Question: I downloaded a transparent image and now would like to change the size on it:

when I try this it says that it will lose all transparency info. How can I resize this and where can I find a transparent image that serves as a document info icon. The desired size is 30px.
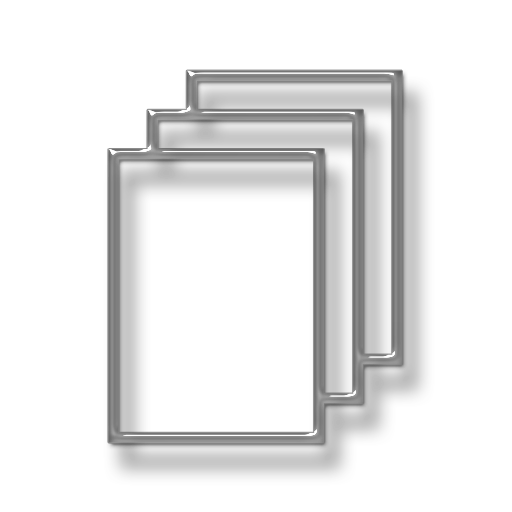
Answer: Transparent icons have no issue with html/css, and should be treated the same as any other image. Below are just two options for you to resize the image in css:
You can place it in a 'img' tag and resize with css:
'''
html {
background: lightblue;
}
img {
height: 30px;
}
'''
'''
<img src="http://cdn.mysitemyway.com/etc-mysitemyway/icons/legacy-previews/icons/3d-transparent-glass-icons-business/076001-3d-transparent-glass-icon-business-document1.png" />
'''
---
Alternatively, you could use the 'background' property:
'''
html {
background: tomato
}
div {
height: 30px;
width: 30px;
background: url(http://cdn.mysitemyway.com/etc-mysitemyway/icons/legacy-previews/icons/3d-transparent-glass-icons-business/076001-3d-transparent-glass-icon-business-document1.png);
background-size: 100% 100%;
}
'''
'''
<div></div>
'''